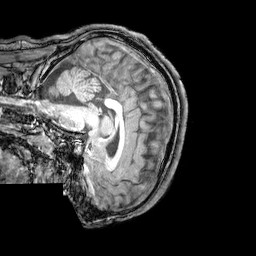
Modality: T1w
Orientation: sagittal
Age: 19
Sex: male
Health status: healthy
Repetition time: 0.081 s
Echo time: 0.037 s